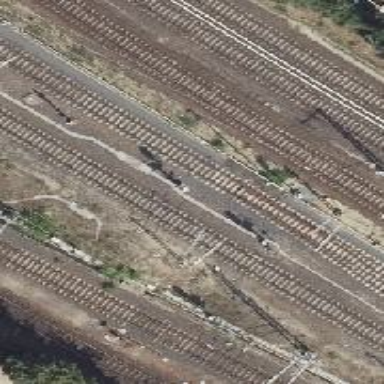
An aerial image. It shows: Railway signal.